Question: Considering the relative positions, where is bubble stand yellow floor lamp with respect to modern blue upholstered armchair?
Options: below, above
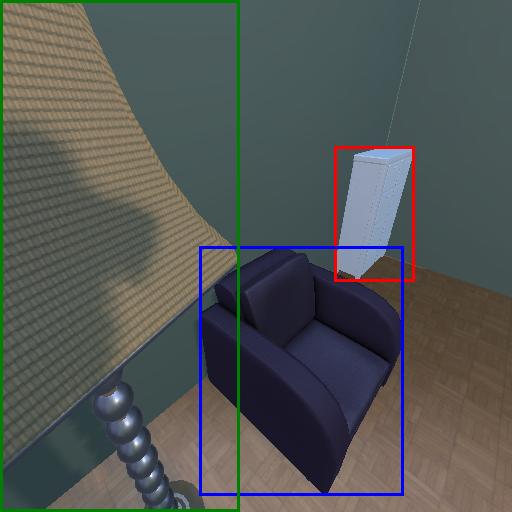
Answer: below